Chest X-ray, PA view. Patient: 42 years old, sex F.
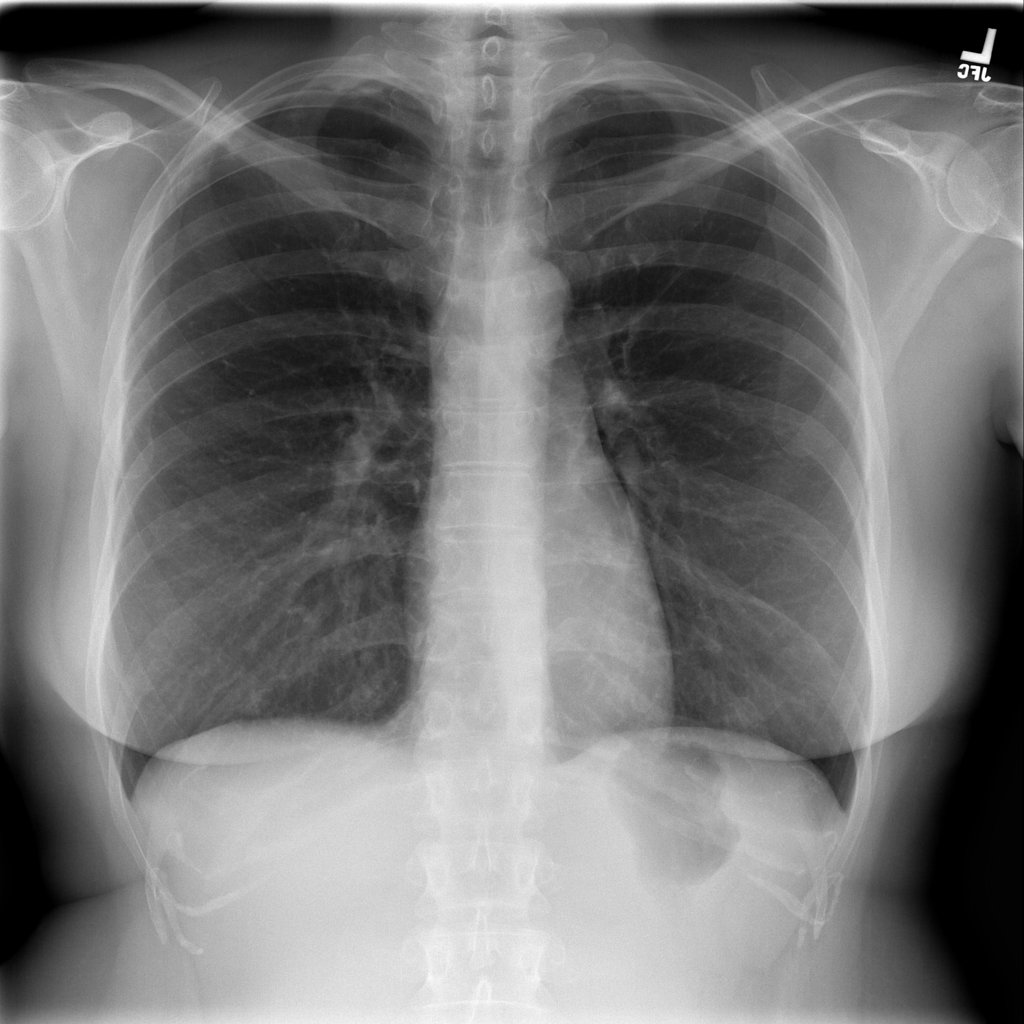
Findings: Emphysema